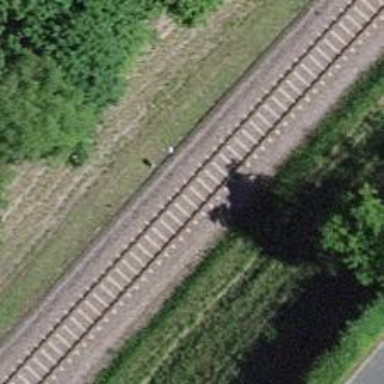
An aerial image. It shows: Railway milestone.